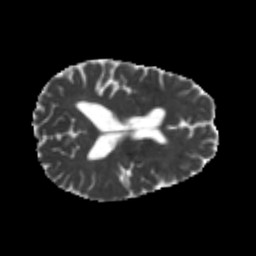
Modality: MD
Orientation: axial
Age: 24
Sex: male
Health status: healthy
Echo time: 0.074 s